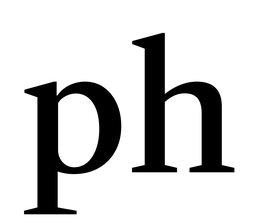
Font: LibreCaslonText_Medium